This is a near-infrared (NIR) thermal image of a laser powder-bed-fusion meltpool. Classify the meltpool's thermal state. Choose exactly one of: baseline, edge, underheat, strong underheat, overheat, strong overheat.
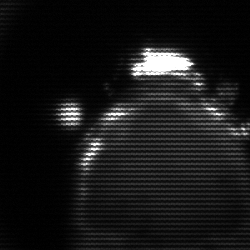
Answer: edge